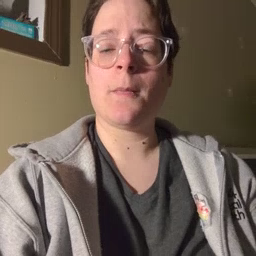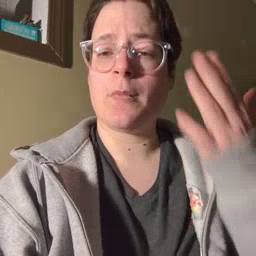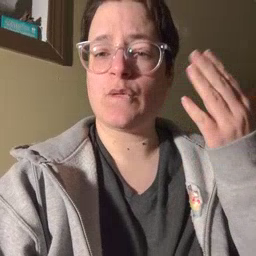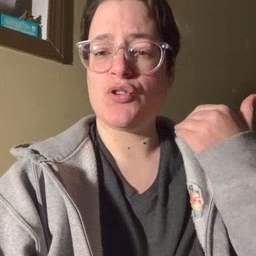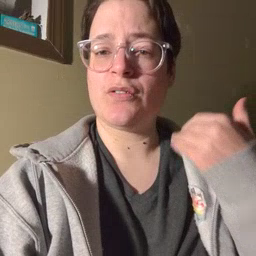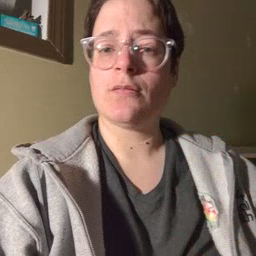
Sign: before